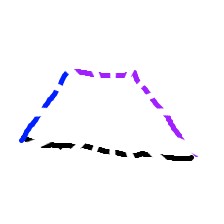
Shape: trapezoid